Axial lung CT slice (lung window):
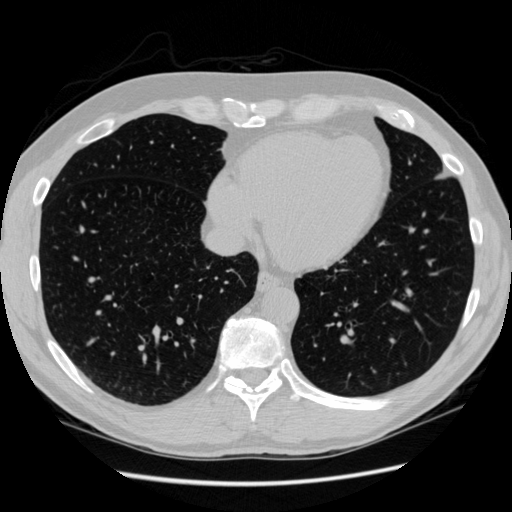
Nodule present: no